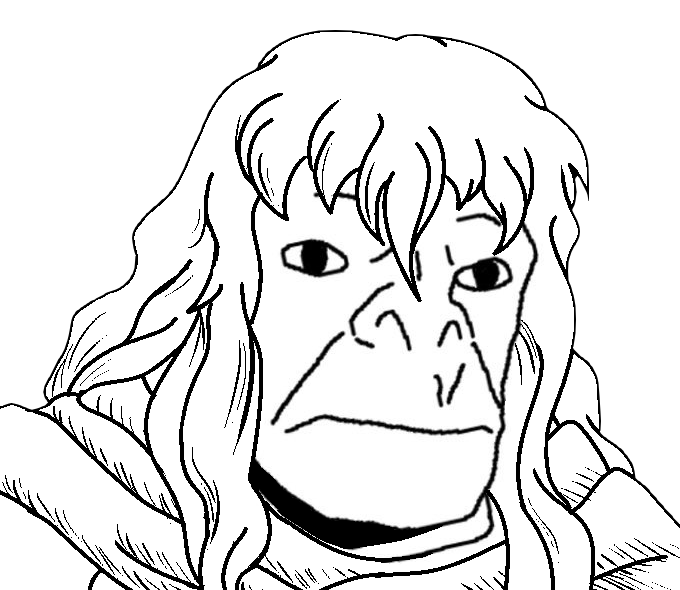
Label: 5_Craig